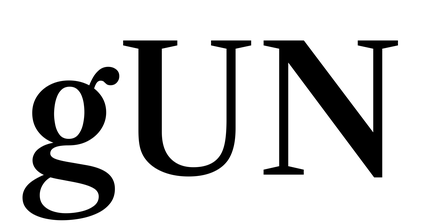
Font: LibreCaslonText_Medium